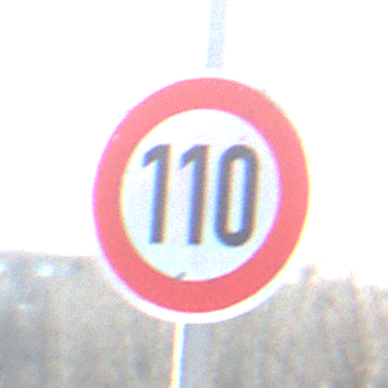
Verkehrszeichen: Geschwindigkeit110
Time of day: MorningAfternoon
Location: Outdoor (Nature)
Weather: PartlyCloudy
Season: NotSpecified
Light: Natural